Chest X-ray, PA view. Patient: 64 years old, sex M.
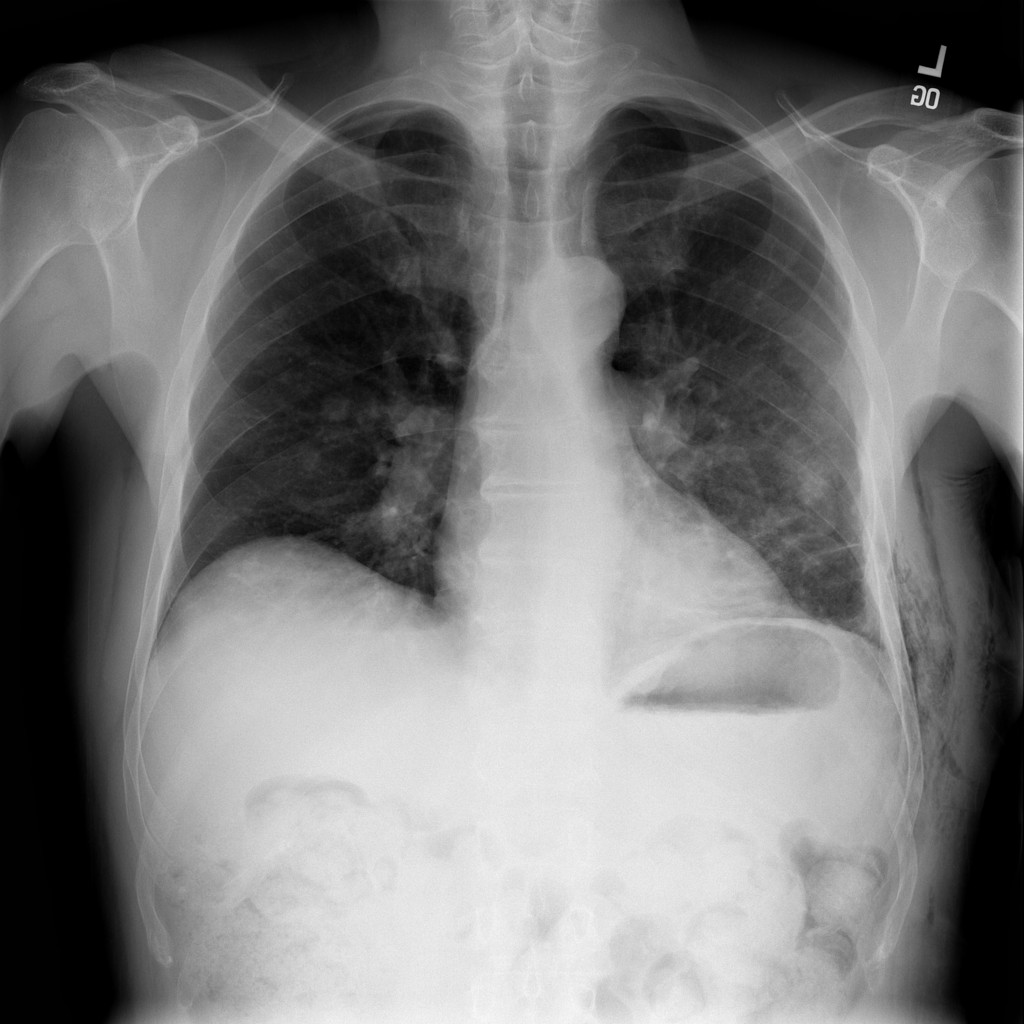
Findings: No Finding